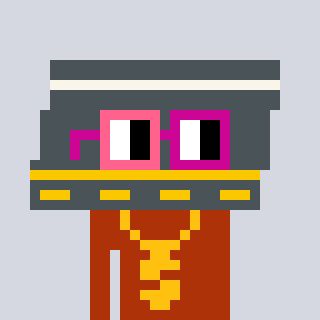
a pixel art character with square pink and red glasses, a road-shaped head and a hotbrown-colored body on a cool background